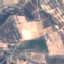
Land use / land cover: PermanentCrop